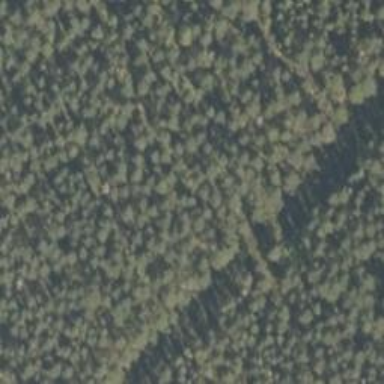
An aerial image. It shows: Forest area.